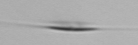
Label: Cylindrotheca